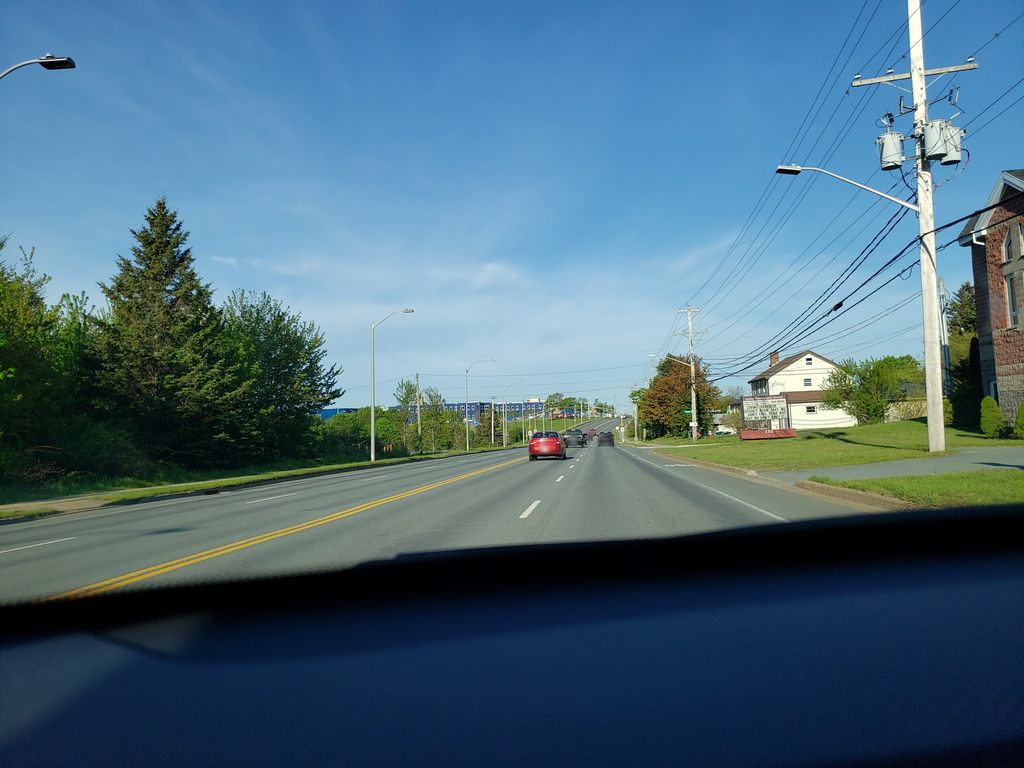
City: halifax